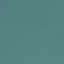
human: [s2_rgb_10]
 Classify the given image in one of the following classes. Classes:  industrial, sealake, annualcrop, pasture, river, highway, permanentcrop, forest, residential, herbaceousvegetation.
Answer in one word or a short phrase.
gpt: SeaLake